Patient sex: F
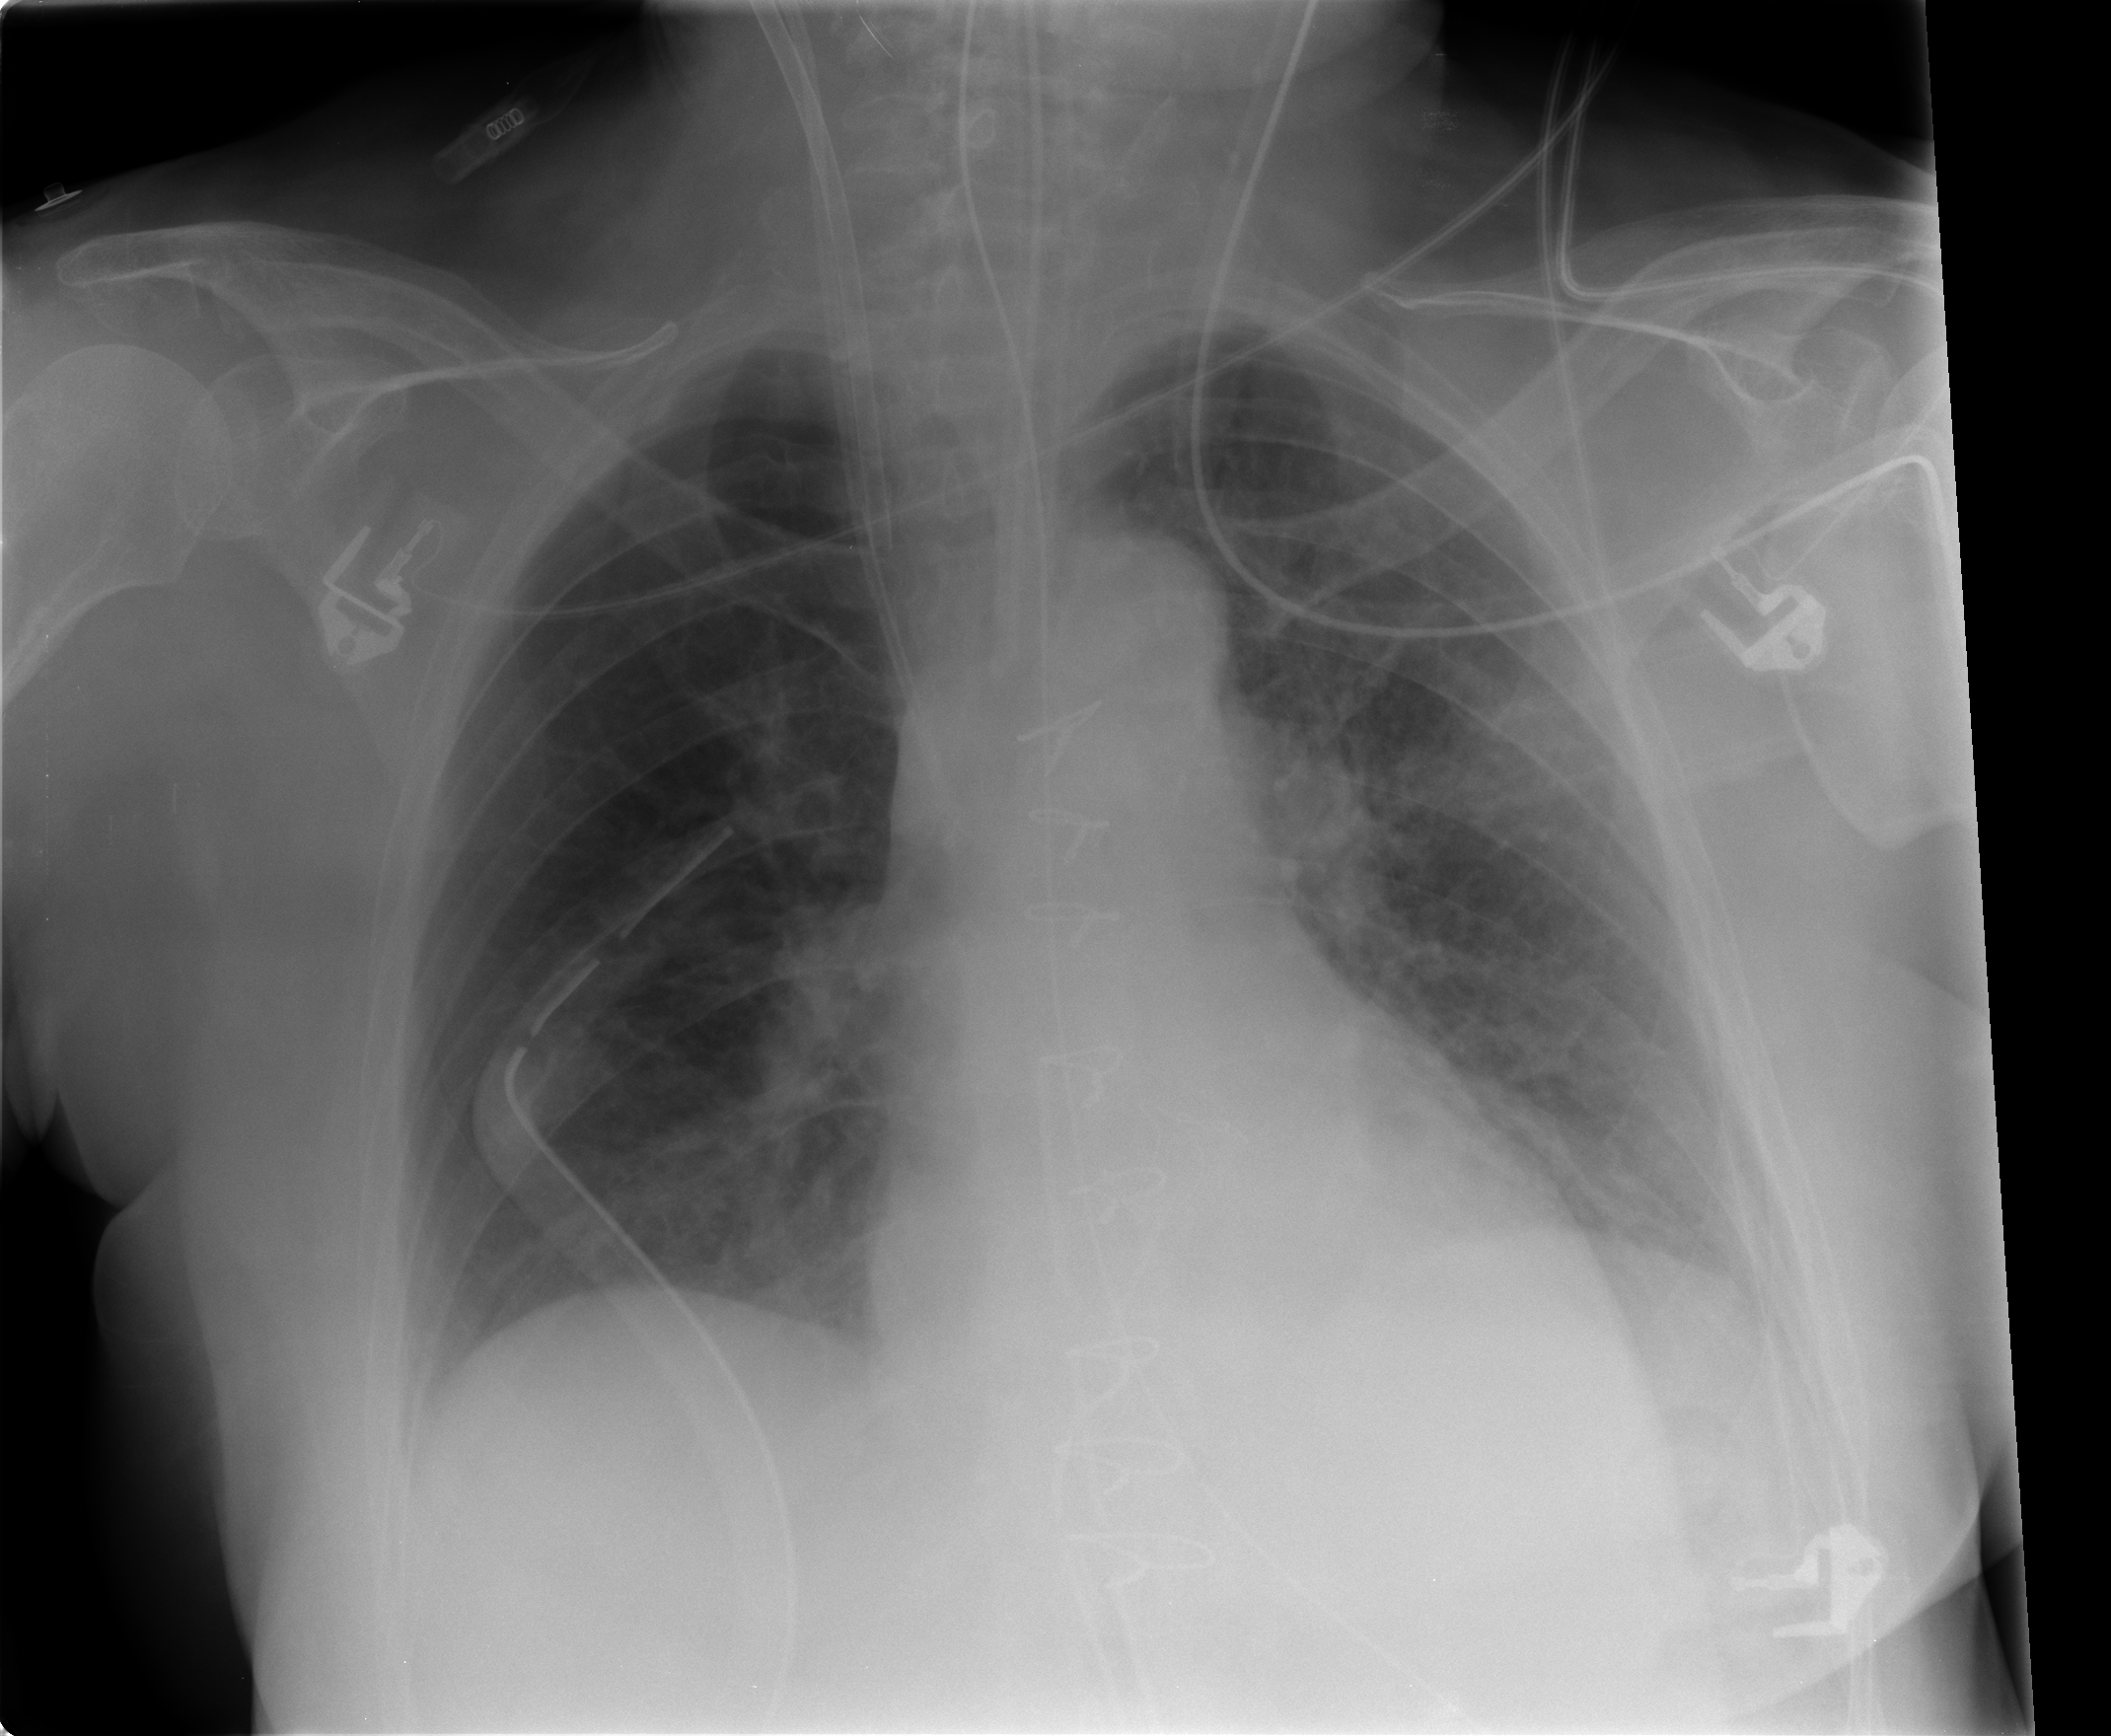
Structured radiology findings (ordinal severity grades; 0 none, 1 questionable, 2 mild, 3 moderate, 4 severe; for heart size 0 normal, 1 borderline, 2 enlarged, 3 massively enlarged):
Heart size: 1
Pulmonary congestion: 0
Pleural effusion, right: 0
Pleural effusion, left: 0
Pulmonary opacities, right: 0
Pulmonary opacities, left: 0
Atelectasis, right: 2
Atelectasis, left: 2